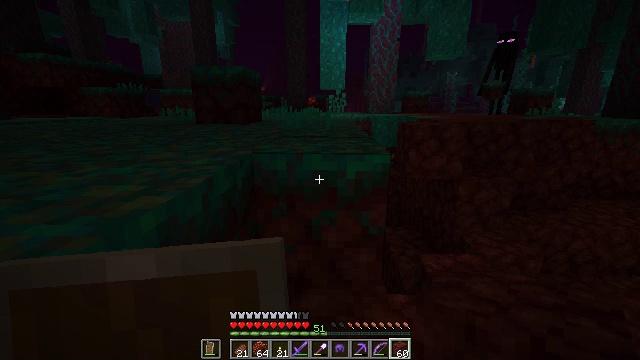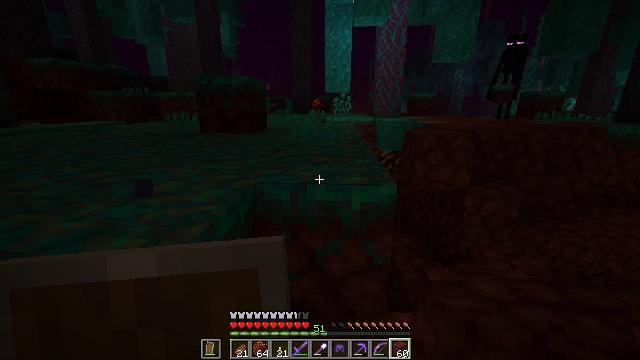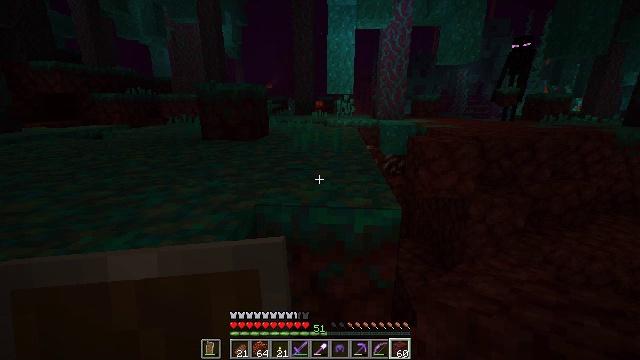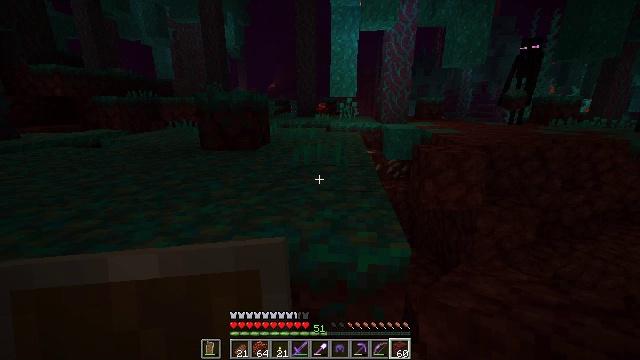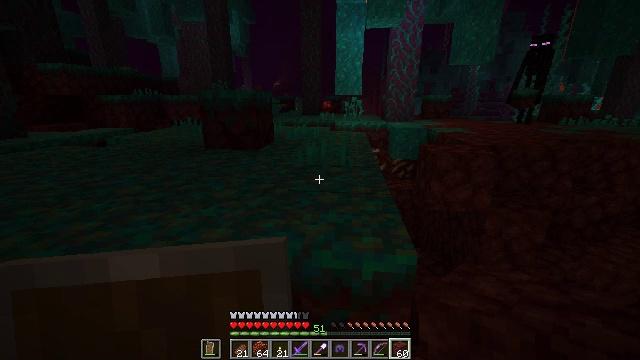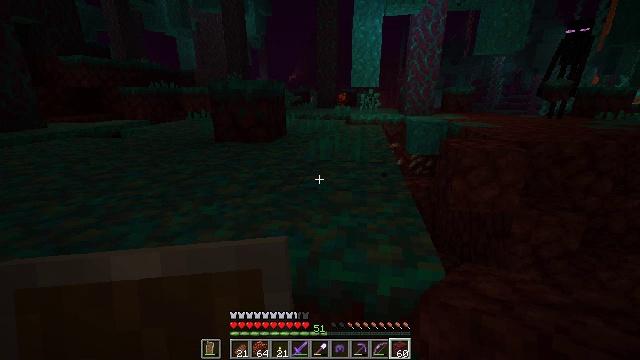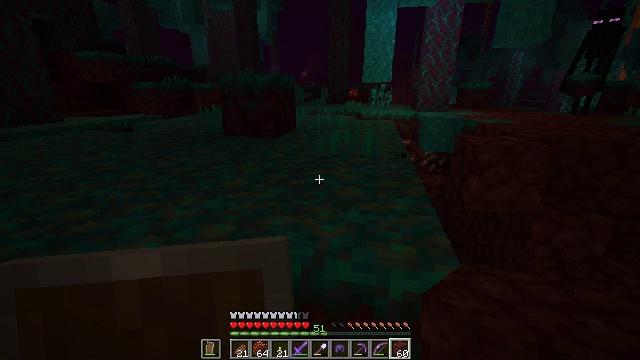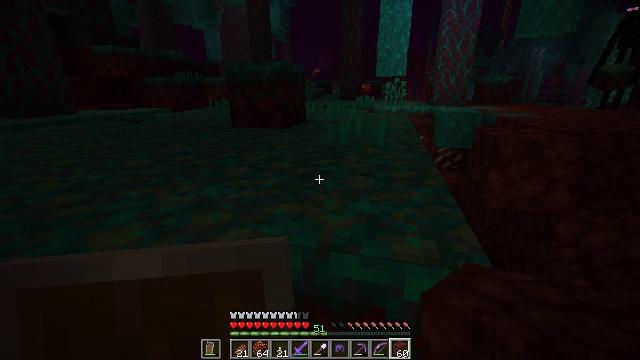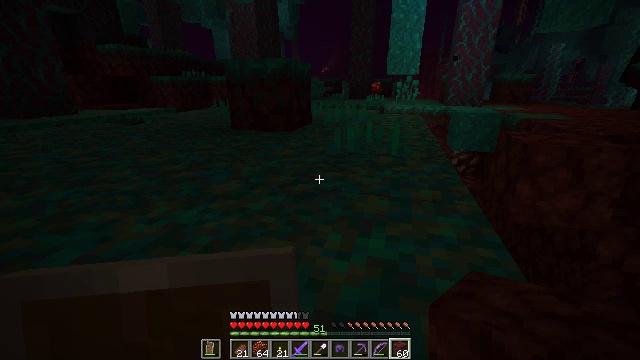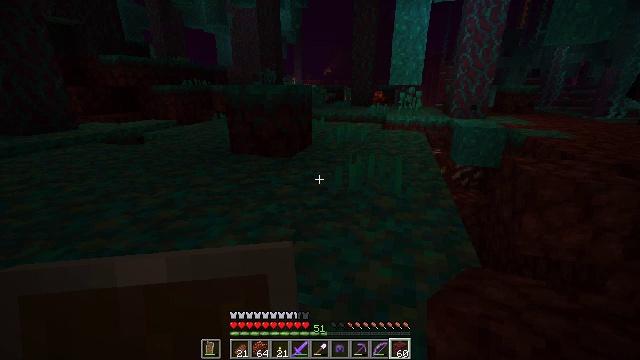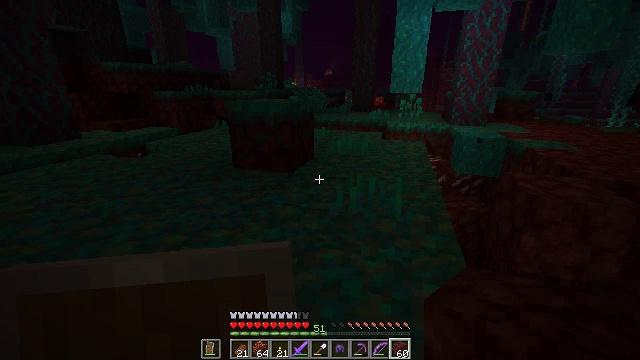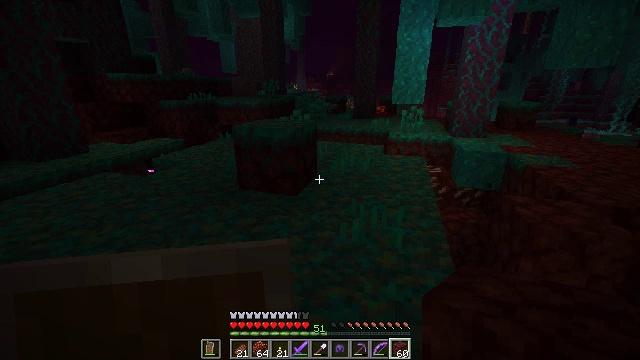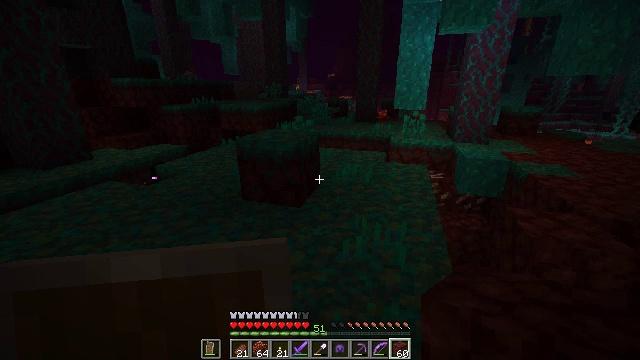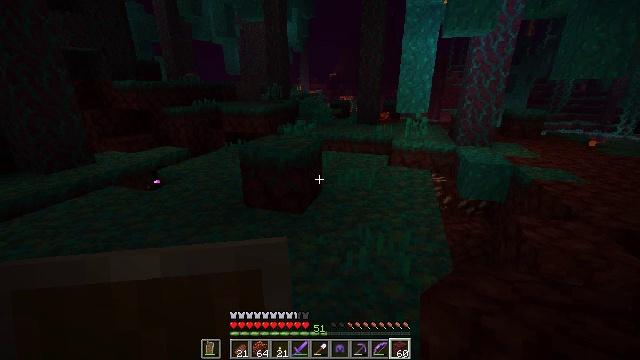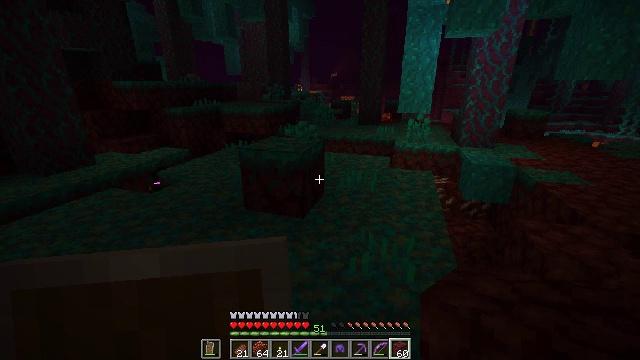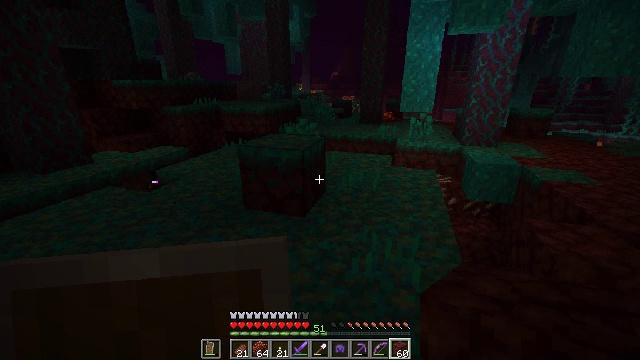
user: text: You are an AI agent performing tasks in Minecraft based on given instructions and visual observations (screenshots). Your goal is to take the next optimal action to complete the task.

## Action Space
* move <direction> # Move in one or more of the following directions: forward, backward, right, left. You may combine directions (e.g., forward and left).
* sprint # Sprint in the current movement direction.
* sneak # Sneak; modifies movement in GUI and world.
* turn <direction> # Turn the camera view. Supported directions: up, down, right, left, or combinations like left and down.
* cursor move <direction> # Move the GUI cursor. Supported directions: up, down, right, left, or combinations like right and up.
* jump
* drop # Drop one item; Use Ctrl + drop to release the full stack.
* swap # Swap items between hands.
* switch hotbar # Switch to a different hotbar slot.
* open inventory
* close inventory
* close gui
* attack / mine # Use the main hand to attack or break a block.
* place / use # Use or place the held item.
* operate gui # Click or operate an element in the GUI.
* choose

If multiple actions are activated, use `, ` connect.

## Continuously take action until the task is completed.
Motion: motion action
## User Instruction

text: Gather the magma block using a pickaxe.
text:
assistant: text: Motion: move forward, turn left, jump
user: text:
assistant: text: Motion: move forward, jump
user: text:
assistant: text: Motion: move forward
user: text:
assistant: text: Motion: move forward, turn left
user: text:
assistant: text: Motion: move forward, turn left and down
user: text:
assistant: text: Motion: move forward, turn left
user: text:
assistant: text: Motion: move forward, turn left
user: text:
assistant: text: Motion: move forward, turn left
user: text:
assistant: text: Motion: move forward, jump
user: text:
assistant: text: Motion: move forward, jump
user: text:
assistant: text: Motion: move forward, jump
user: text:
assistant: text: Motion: move forward, jump
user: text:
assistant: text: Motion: move forward
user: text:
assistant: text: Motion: move forward
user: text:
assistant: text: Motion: move forward and move right
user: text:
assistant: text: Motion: move forward and move right
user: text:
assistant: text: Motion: move forward and move right
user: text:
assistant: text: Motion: move forward and move right, turn left
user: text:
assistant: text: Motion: move forward and move right, turn left
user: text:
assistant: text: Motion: move forward, turn left and down
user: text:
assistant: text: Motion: turn left
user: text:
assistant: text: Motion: turn left
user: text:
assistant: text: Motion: turn left
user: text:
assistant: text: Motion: turn left
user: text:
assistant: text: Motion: turn left and up
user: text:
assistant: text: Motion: no_op
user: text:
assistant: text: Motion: turn right and down
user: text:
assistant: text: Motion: no_op
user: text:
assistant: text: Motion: turn left and down
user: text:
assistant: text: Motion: no_op